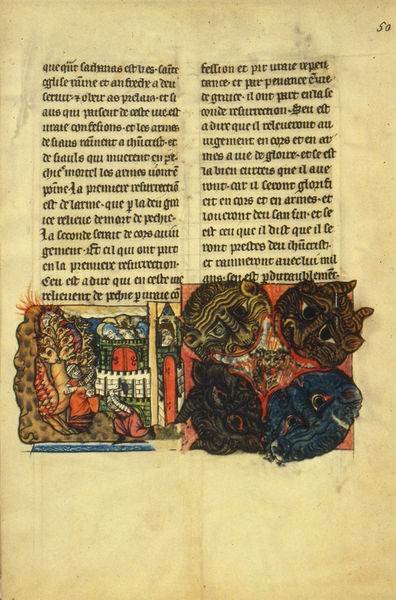
Titel: Lothringische Apokalypse
Institution: Dresden, Sächsische Landesbibliothek
Schlagwörter: berg, blau, feuer, mann, braun, rot, malerei, alt, turm, schrift, bilder, französisch, tor, vier, maske, buch, spanisch, burg, seite, illustration, ritter, buchseite, pergament, wappen, hammer, teufel, mittelalter, schriftstück, bemalung, drache, handschrift, dokument, dämonen, fratze, monster, latein, masken, skript, bestien, exzerpt